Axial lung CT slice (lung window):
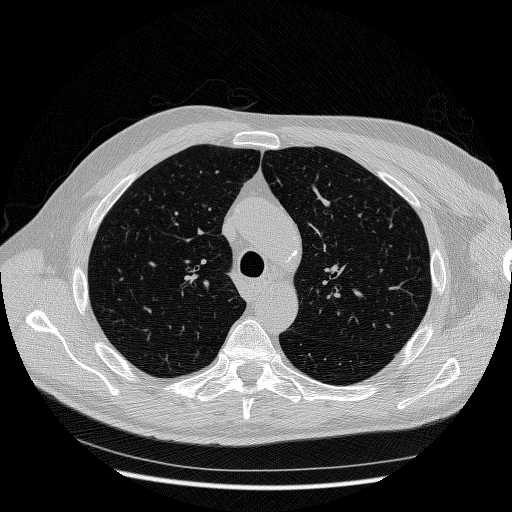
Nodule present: no